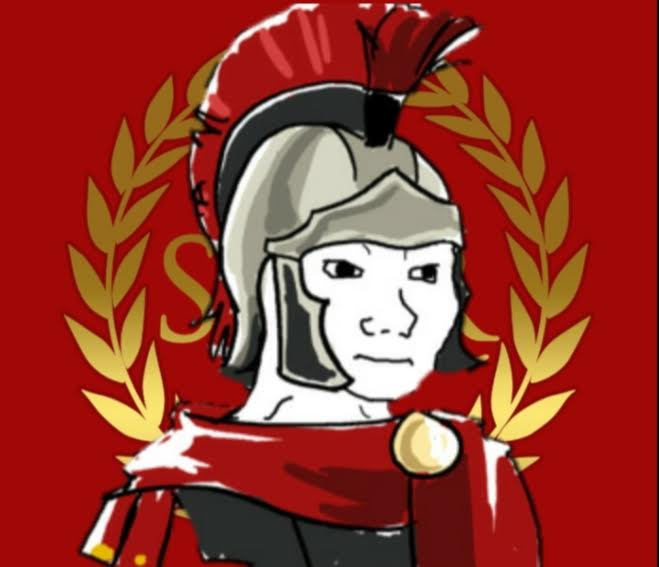
Label: 5_Wojak_with_Background